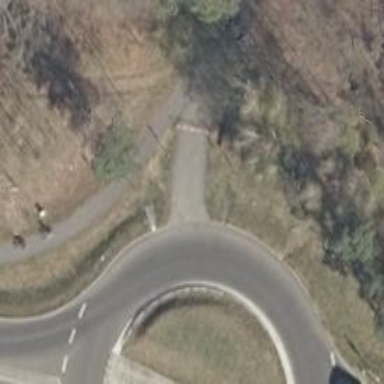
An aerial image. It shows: Road with "give way" sign.